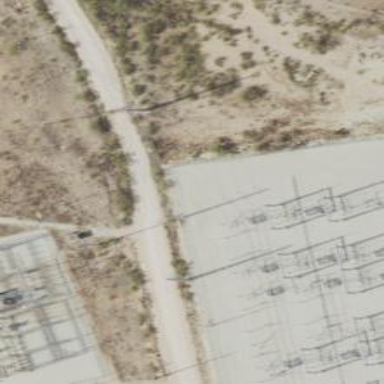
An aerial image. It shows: Switch used for power control.